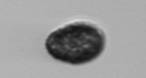
Label: Pseudochattonella_farcimen